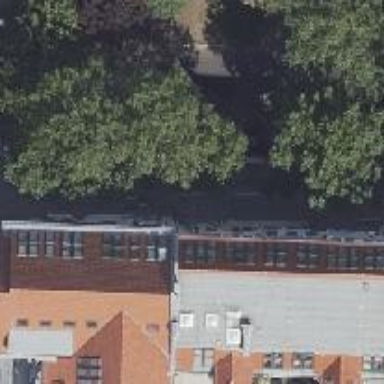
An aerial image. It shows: Unique apartment building with double saltbox roof shape.